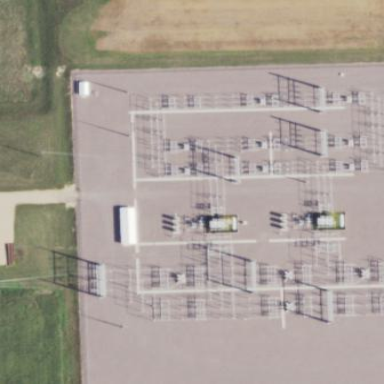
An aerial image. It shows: Outdoor power substation with fence surrounding it. The substation operates at the transmission level.